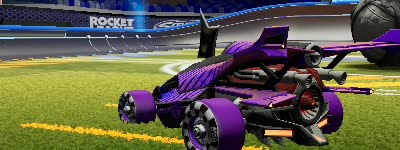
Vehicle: aftershock